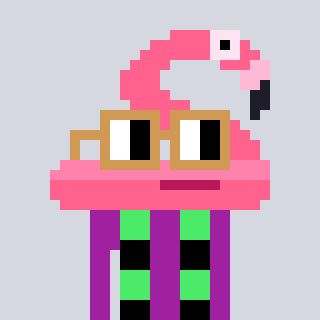
a pixel art character with square brown glasses, a flamingo-shaped head and a magenta-colored body on a cool background